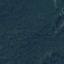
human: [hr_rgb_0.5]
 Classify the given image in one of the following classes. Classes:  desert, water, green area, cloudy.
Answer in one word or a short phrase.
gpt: green area